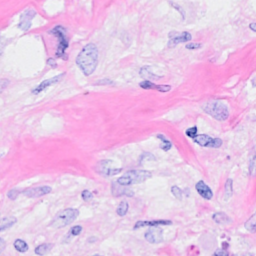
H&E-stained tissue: Breast